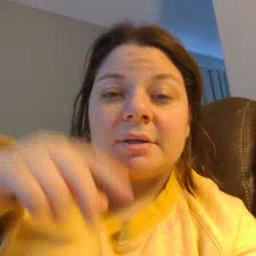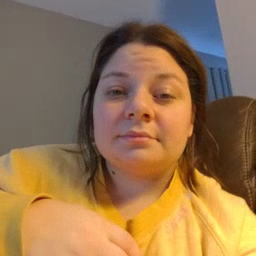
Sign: up